Question: Recently I wrote a Ruby program to determine solutions to a <URL> tile puzzle:

I used TDD to implement most of it, leading to tests that looked like this:
'''
it "has top, bottom, left, right" do
c = Cards.new
card = c.cards[0]
card.top.should == :CT
card.bottom.should == :WB
card.left.should == :MT
card.right.should == :BT
end
'''
This worked well for the lower-level "helper" methods: identifying the "sides" of a tile, determining if a tile can be validly placed in the grid, etc.
But I ran into a problem when coding the actual algorithm to solve the puzzle. Since I didn't know valid possible solutions to the problem,
I ended up writing a pretty ugly, untested, algorithm to solve it:
'''
def play_game
working_states = []
after_1 = step_1
i = 0
after_1.each do |state_1|
step_2(state_1).each do |state_2|
step_3(state_2).each do |state_3|
step_4(state_3).each do |state_4|
step_5(state_4).each do |state_5|
step_6(state_5).each do |state_6|
step_7(state_6).each do |state_7|
step_8(state_7).each do |state_8|
step_9(state_8).each do |state_9|
working_states << state_9[0]
end
end
end
end
end
end
end
end
end
'''
So my question is:
If you're interested, the code's on GitHub:
- <URL>
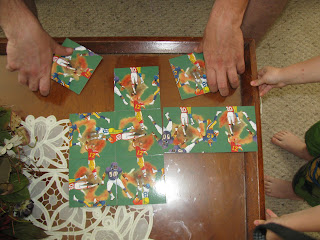
Answer: This isn't a direct answer, but this reminds me of <URL> between the Sudoku solvers written by Peter Norvig and Ron Jeffries. Ron Jeffries' approach used classic TDD, but he never really got a good solution. Norvig, on the other hand, was able to solve it very elegantly without TDD.
The fundamental question is: can an algorithm emerge using TDD?